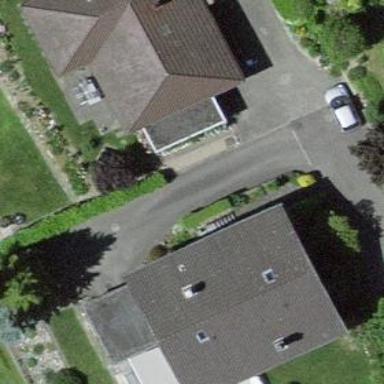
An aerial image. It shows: Residential building.